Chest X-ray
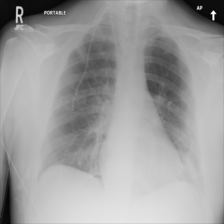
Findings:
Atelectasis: negative
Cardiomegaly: negative
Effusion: negative
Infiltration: negative
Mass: negative
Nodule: negative
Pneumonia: negative
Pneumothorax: negative
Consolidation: negative
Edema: negative
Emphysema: negative
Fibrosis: negative
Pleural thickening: negative
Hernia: negative